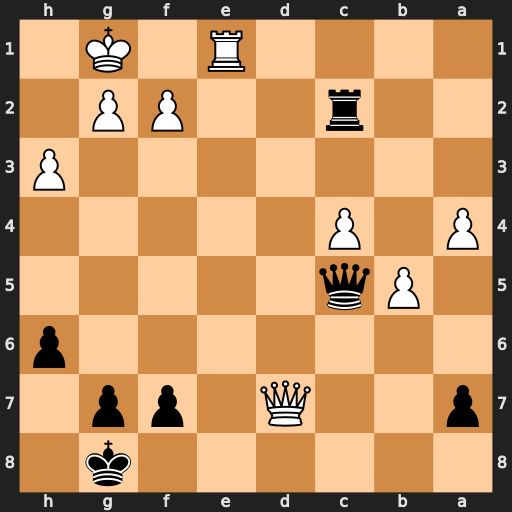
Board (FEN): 6k1/p2Q1pp1/7p/1Pq5/P1P5/7P/2r2PP1/4R1K1
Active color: b
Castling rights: -
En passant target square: -
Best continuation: Qxf2+ Kh2 Qxg2#